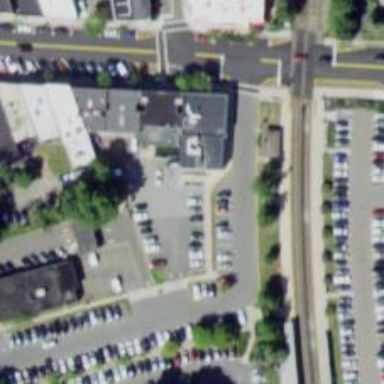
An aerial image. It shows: Parking space is available.